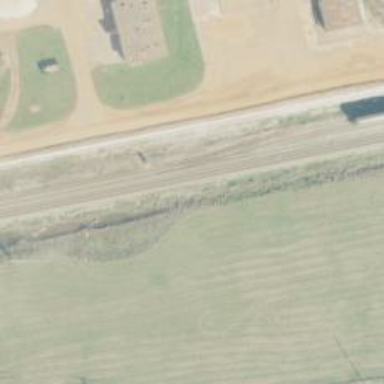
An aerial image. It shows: Railway siding for service.